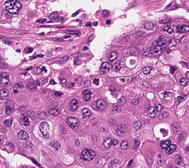
Tumor epithelial tissue: yes
Tumor-associated stroma tissue: yes
Normal tissue: no